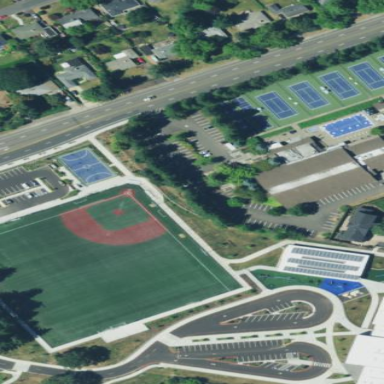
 perfect for sports and leisure activities."